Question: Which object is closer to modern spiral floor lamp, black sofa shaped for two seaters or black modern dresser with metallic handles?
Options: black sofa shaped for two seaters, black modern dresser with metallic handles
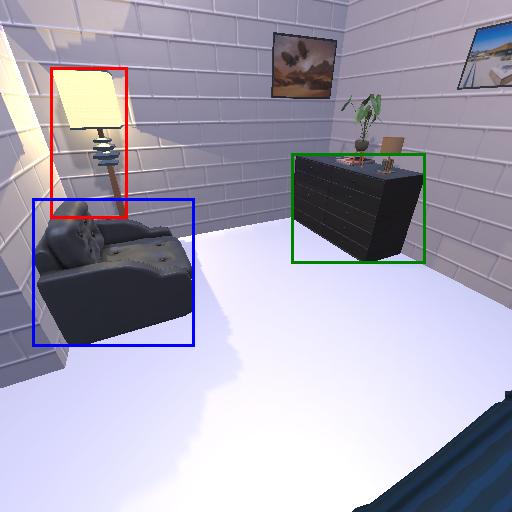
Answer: black sofa shaped for two seaters